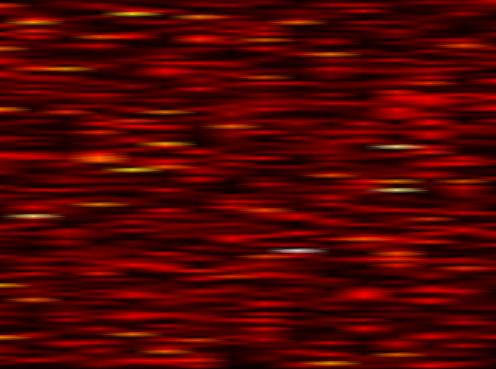
Label: FOFDM